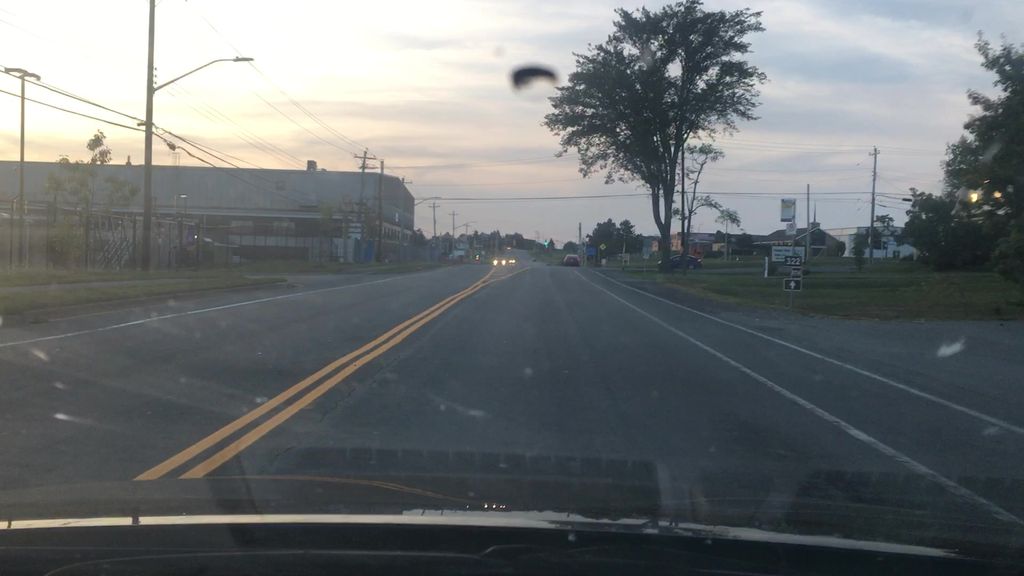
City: halifax